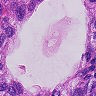
Metastatic tissue present: yes